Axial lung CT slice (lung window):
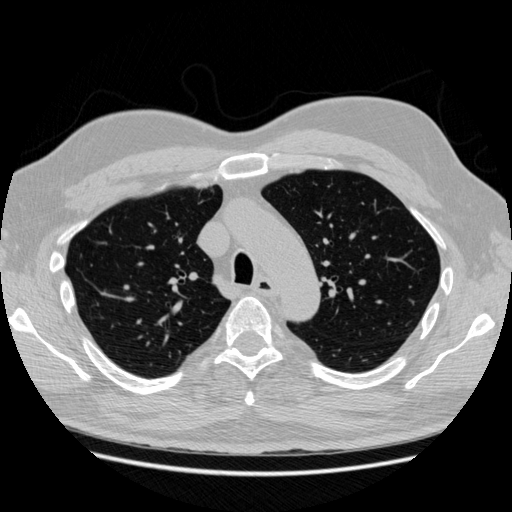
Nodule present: no